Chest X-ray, PA view. Patient: 56 years old, sex M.
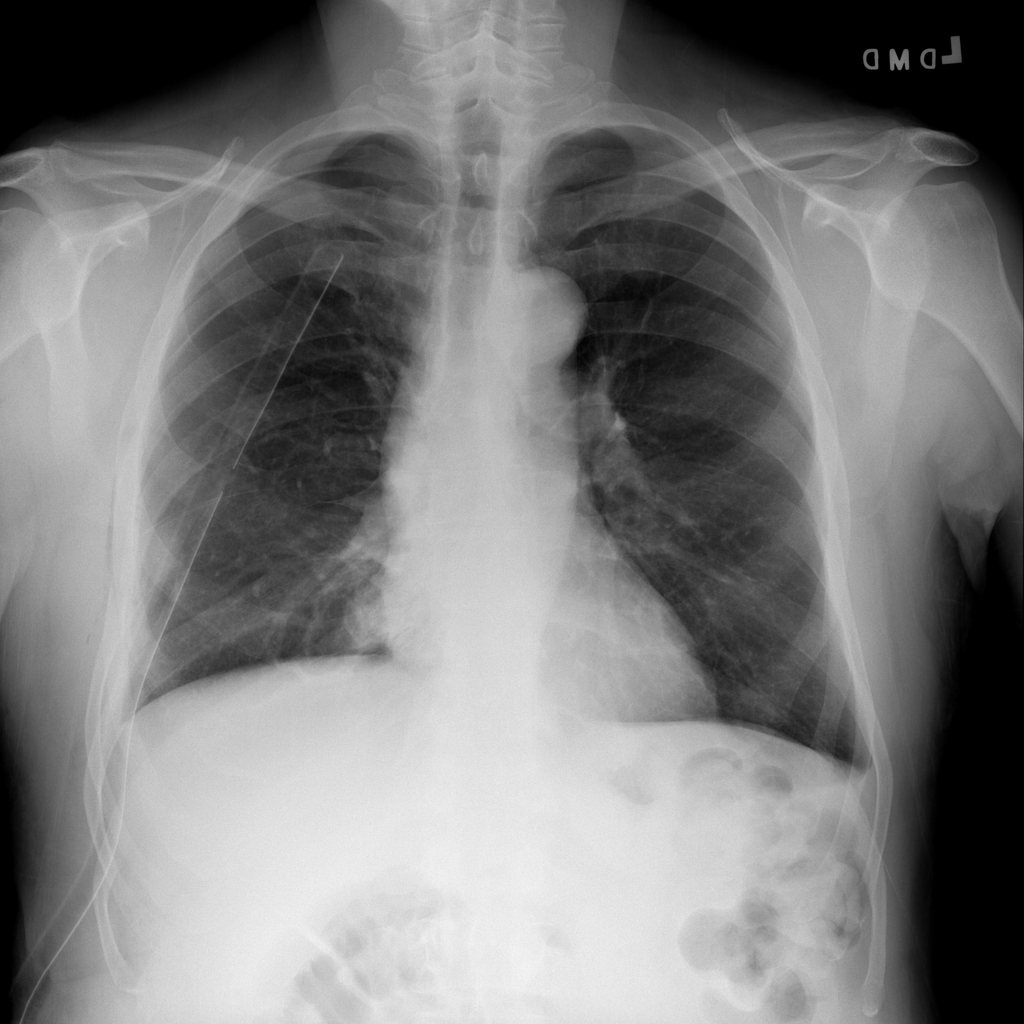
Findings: Effusion, Pneumothorax